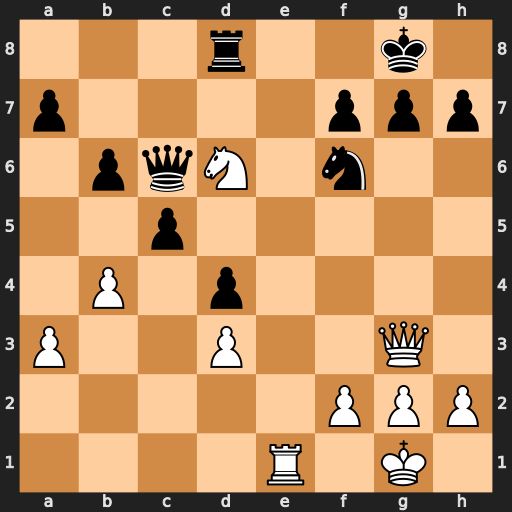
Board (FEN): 3r2k1/p4ppp/1pqN1n2/2p5/1P1p4/P2P2Q1/5PPP/4R1K1
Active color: w
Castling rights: -
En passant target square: -
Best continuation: Nf5 Nh5 Ne7+ Kf8 Nxc6